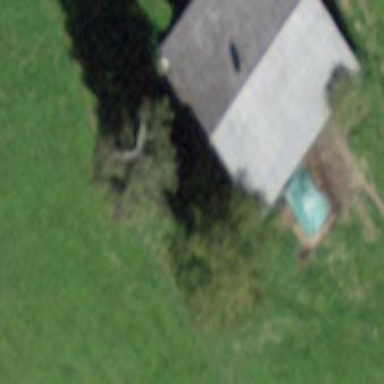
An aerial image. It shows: Cabin is depicted in the image.